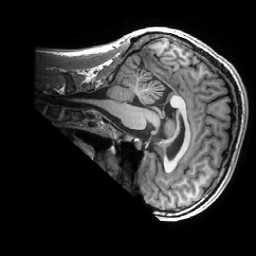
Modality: T1w
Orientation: sagittal
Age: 31
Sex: male
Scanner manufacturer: ge
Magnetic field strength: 3 T
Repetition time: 0.0073 s
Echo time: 0.003 s